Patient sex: F
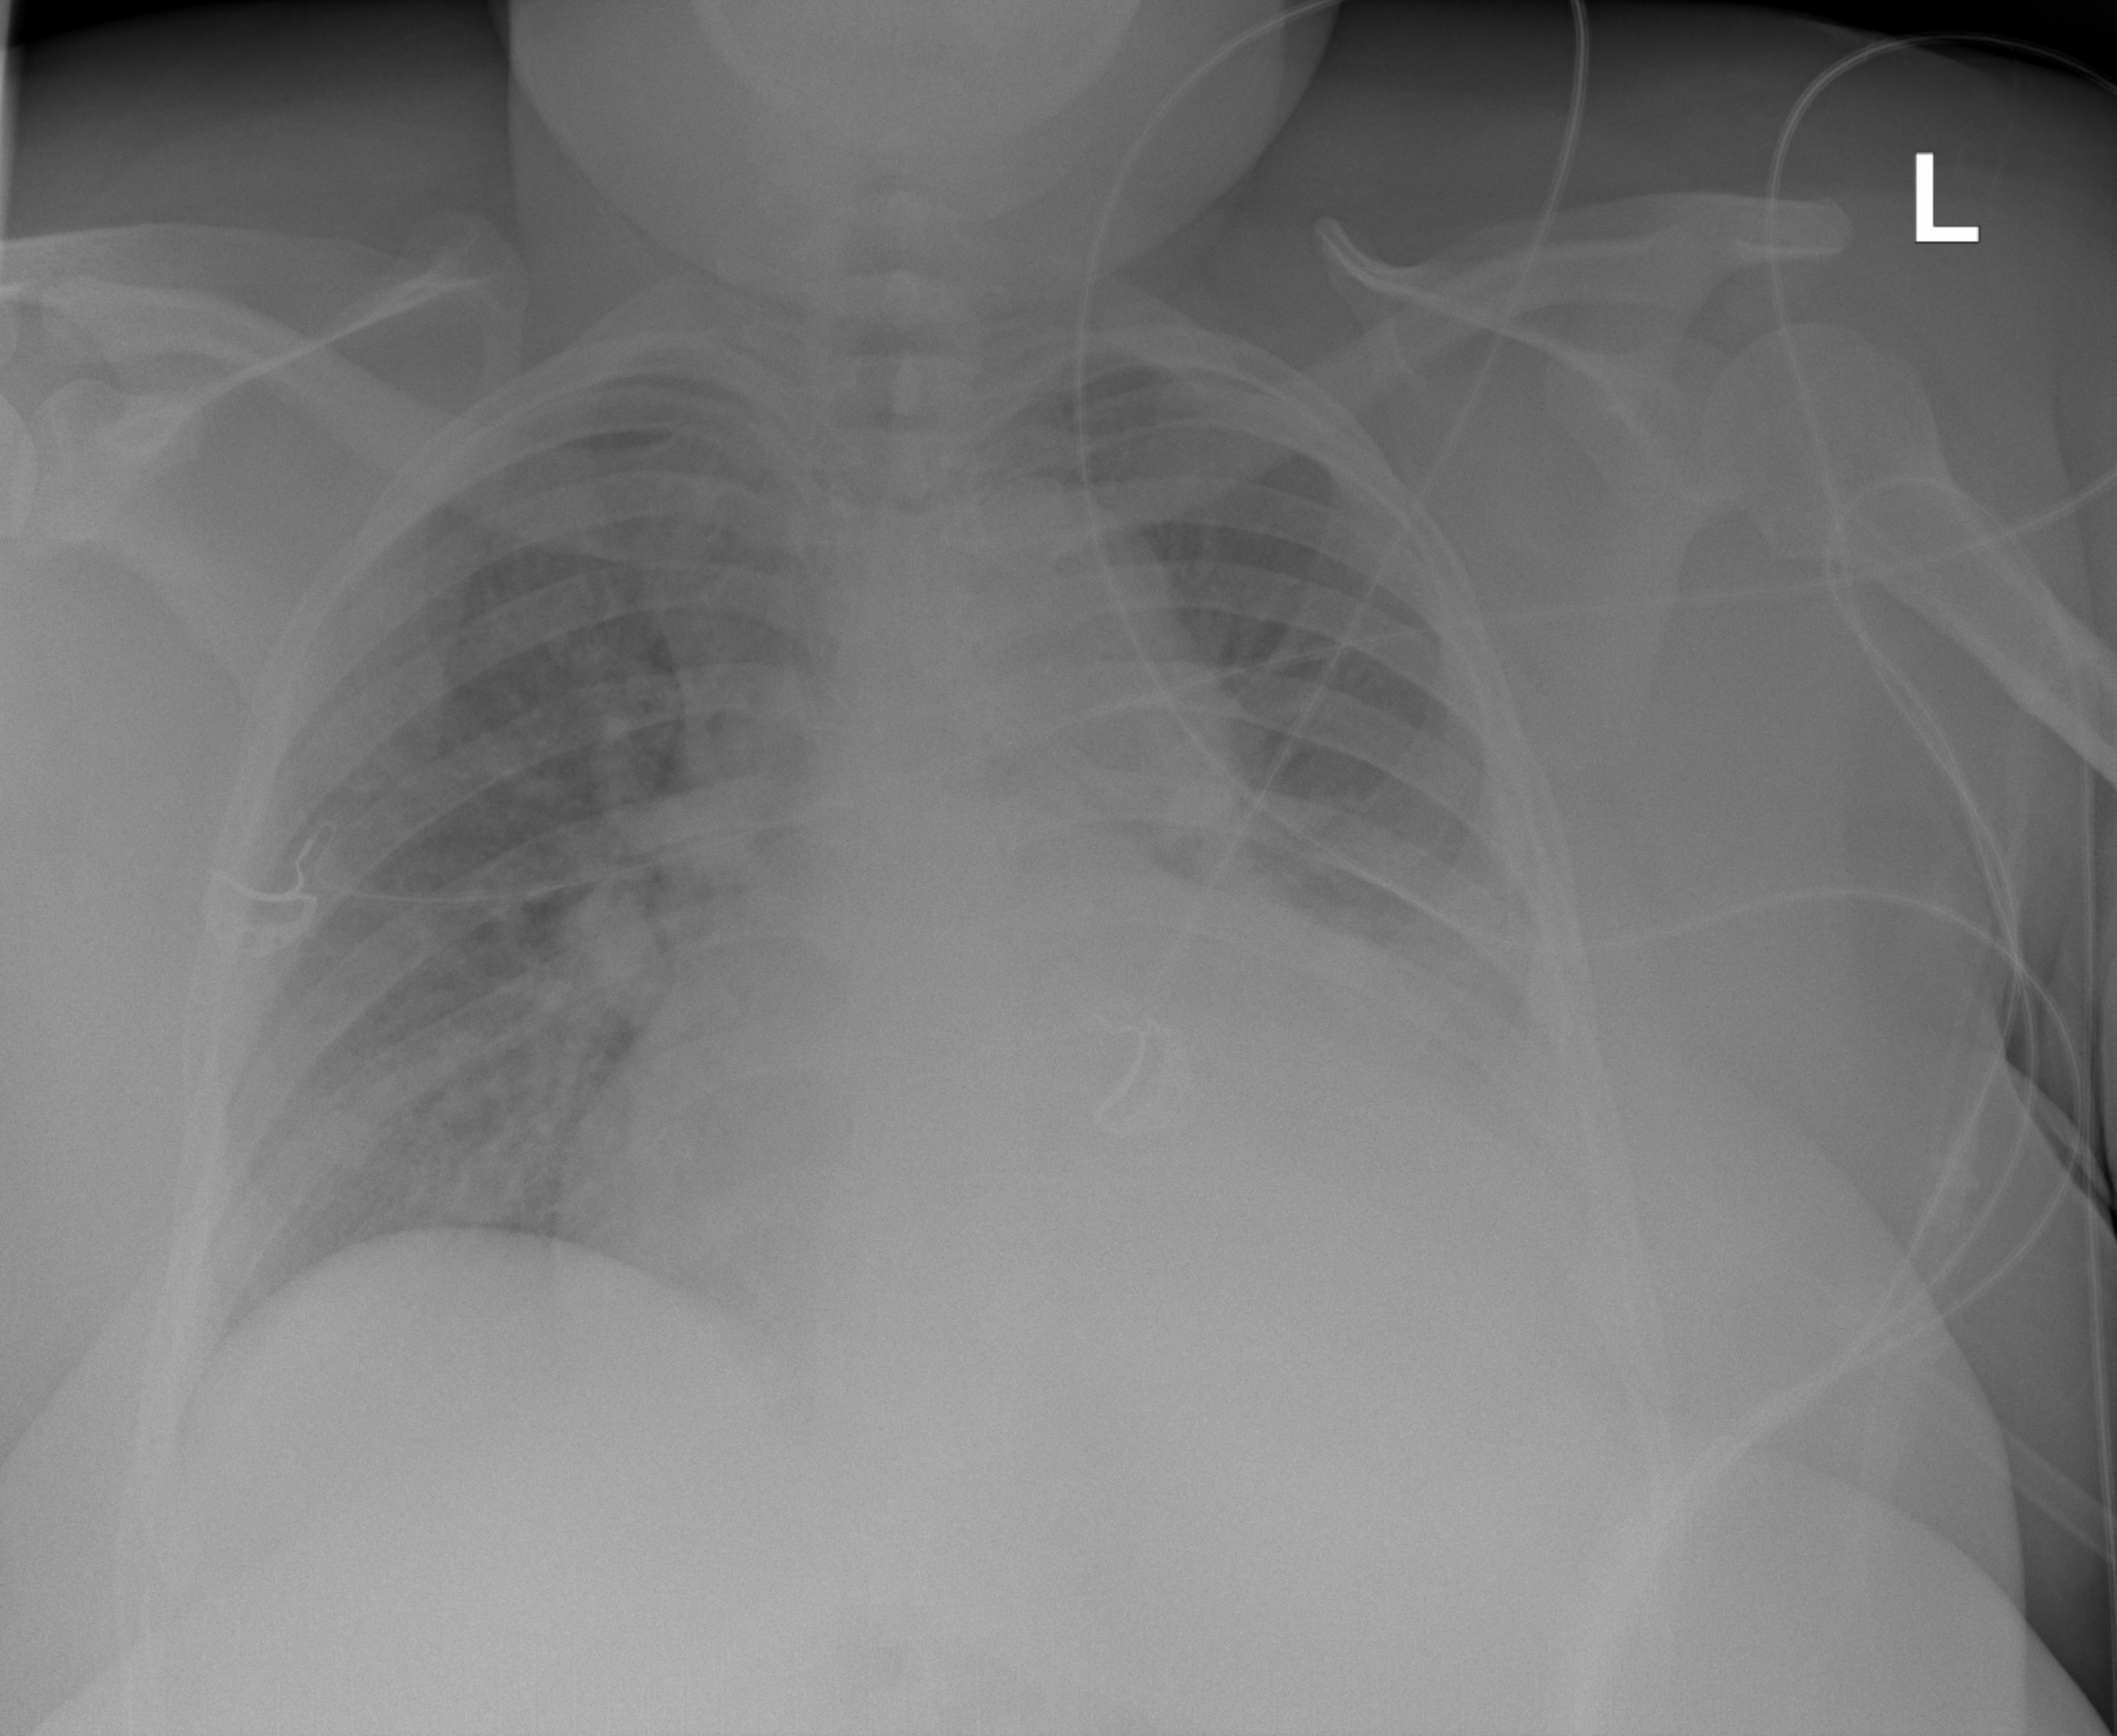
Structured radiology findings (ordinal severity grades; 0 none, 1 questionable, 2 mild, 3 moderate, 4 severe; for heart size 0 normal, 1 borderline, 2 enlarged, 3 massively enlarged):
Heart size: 2
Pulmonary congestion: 2
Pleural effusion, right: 0
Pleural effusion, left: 1
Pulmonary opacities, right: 2
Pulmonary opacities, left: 2
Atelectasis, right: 0
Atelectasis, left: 0